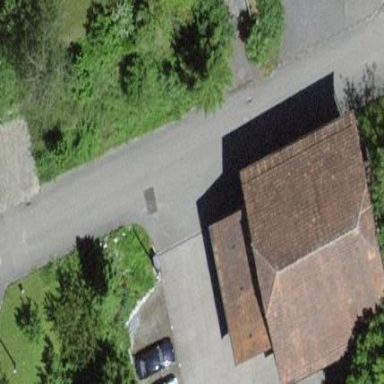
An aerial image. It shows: Building with half-hipped roof.